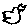
Label: bird